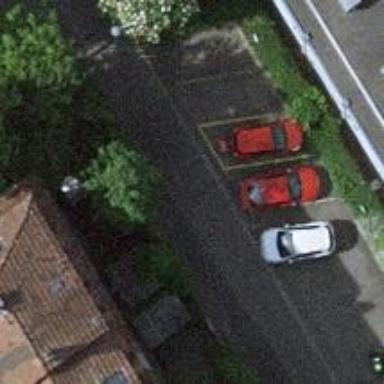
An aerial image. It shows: Car sharing facility.